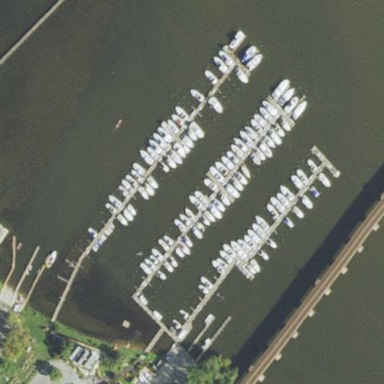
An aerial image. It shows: Marina on leisure land.